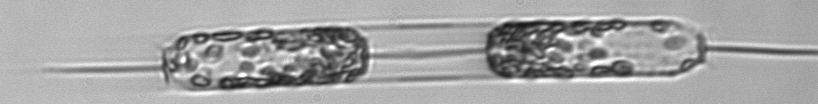
Label: Ditylum_brightwellii